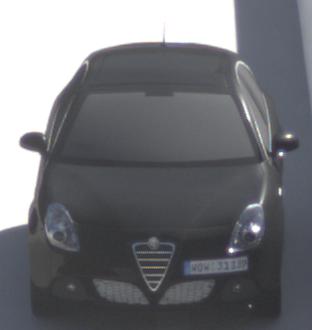
Make: Alfa Romeo
Model: Giulietta 1.4 TB 16V
Detailed model: Giulietta (940)
Model produced from: 2010/05
Model produced until: 2013/03
Doors: 5
Color: black
Road condition: dry road
Daytime: morning or afternoon
Contrast: high contrast